Interaction volume radius: 10 \u00c5
Interaction volume height: 30 \u00c5
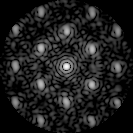
Disorder parameter: 0.4256